Question: I am currently working on a site using Asp.net and IIS 7.5. I have configured IIS using the following:
'''
<caching>
<profiles>
<add extension=".jpg" policy="CacheUntilChange" kernelCachePolicy="CacheUntilChange" />
<add extension=".gif" policy="CacheUntilChange" kernelCachePolicy="CacheUntilChange" />
<add extension=".swf" policy="CacheUntilChange" kernelCachePolicy="CacheUntilChange" />
<add extension=".png" policy="CacheUntilChange" kernelCachePolicy="CacheUntilChange" />
<add extension=".txt" policy="CacheUntilChange" kernelCachePolicy="CacheUntilChange" />
<add extension=".css" policy="CacheUntilChange" kernelCachePolicy="CacheUntilChange" />
<add extension=".js" policy="CacheUntilChange" kernelCachePolicy="CacheUntilChange" />
</profiles>
</caching>
'''
Firefox and Chrome are reporting that they are getting the cacheable files from the local cache. However I was using HttpWatchStudio, screen below, to monitor IE 8 and noticed that the output report indicated that the files served off my IIS server were not cached. The cached files in question in the image are from google.
Is there a method to double check that IE is in fact caching the files? Should I just check the Temp Internet folder on my local machine?

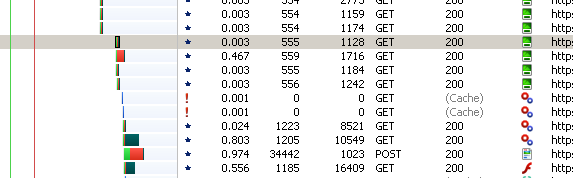
Answer: I updated the my caching profile then inspected the traffic again. The content was now being cached locally in IE.
'''
<caching>
<profiles>
<add extension=".txt" policy="CacheUntilChange" kernelCachePolicy="CacheUntilChange" location="Client" />
<add extension=".swf" policy="CacheUntilChange" kernelCachePolicy="CacheUntilChange" location="Client" />
<add extension=".gif" policy="CacheUntilChange" kernelCachePolicy="CacheUntilChange" location="Client" />
<add extension=".jpg" policy="CacheUntilChange" kernelCachePolicy="CacheUntilChange" location="Client" />
<add extension=".png" policy="CacheUntilChange" kernelCachePolicy="CacheUntilChange" location="Client" />
<add extension=".css" policy="CacheUntilChange" kernelCachePolicy="CacheUntilChange" location="Client" />
<add extension=".js" policy="CacheUntilChange" kernelCachePolicy="CacheUntilChange" location="Client" />
</profiles>
</caching>
'''